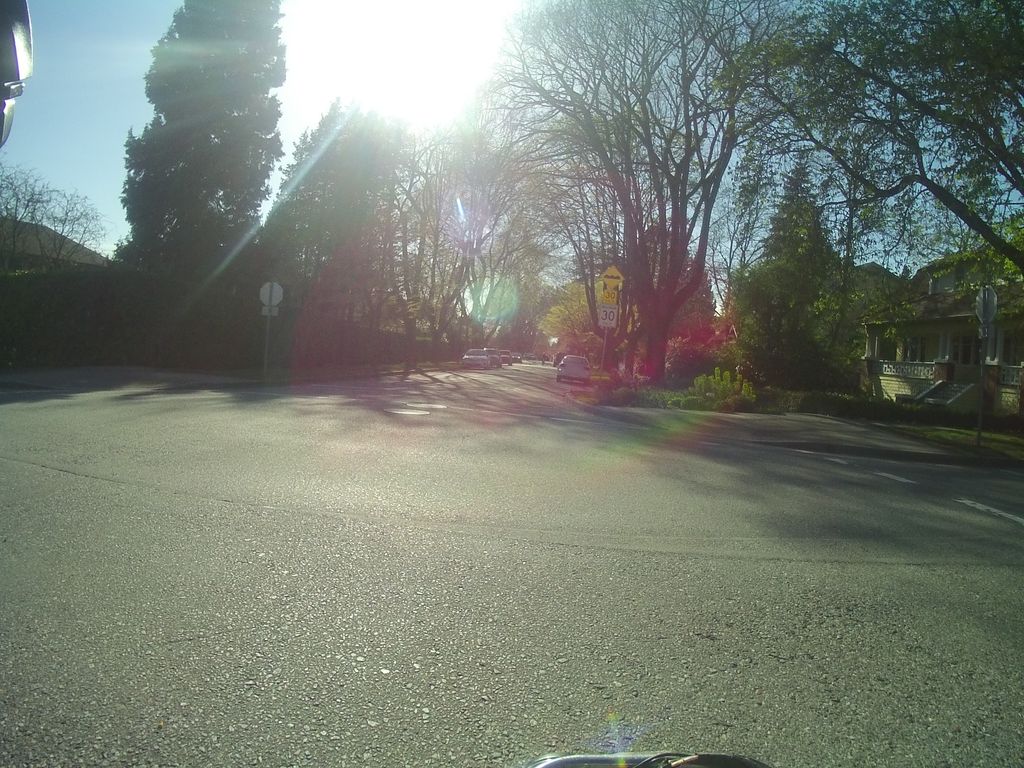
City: vancouver